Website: apple
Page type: payment
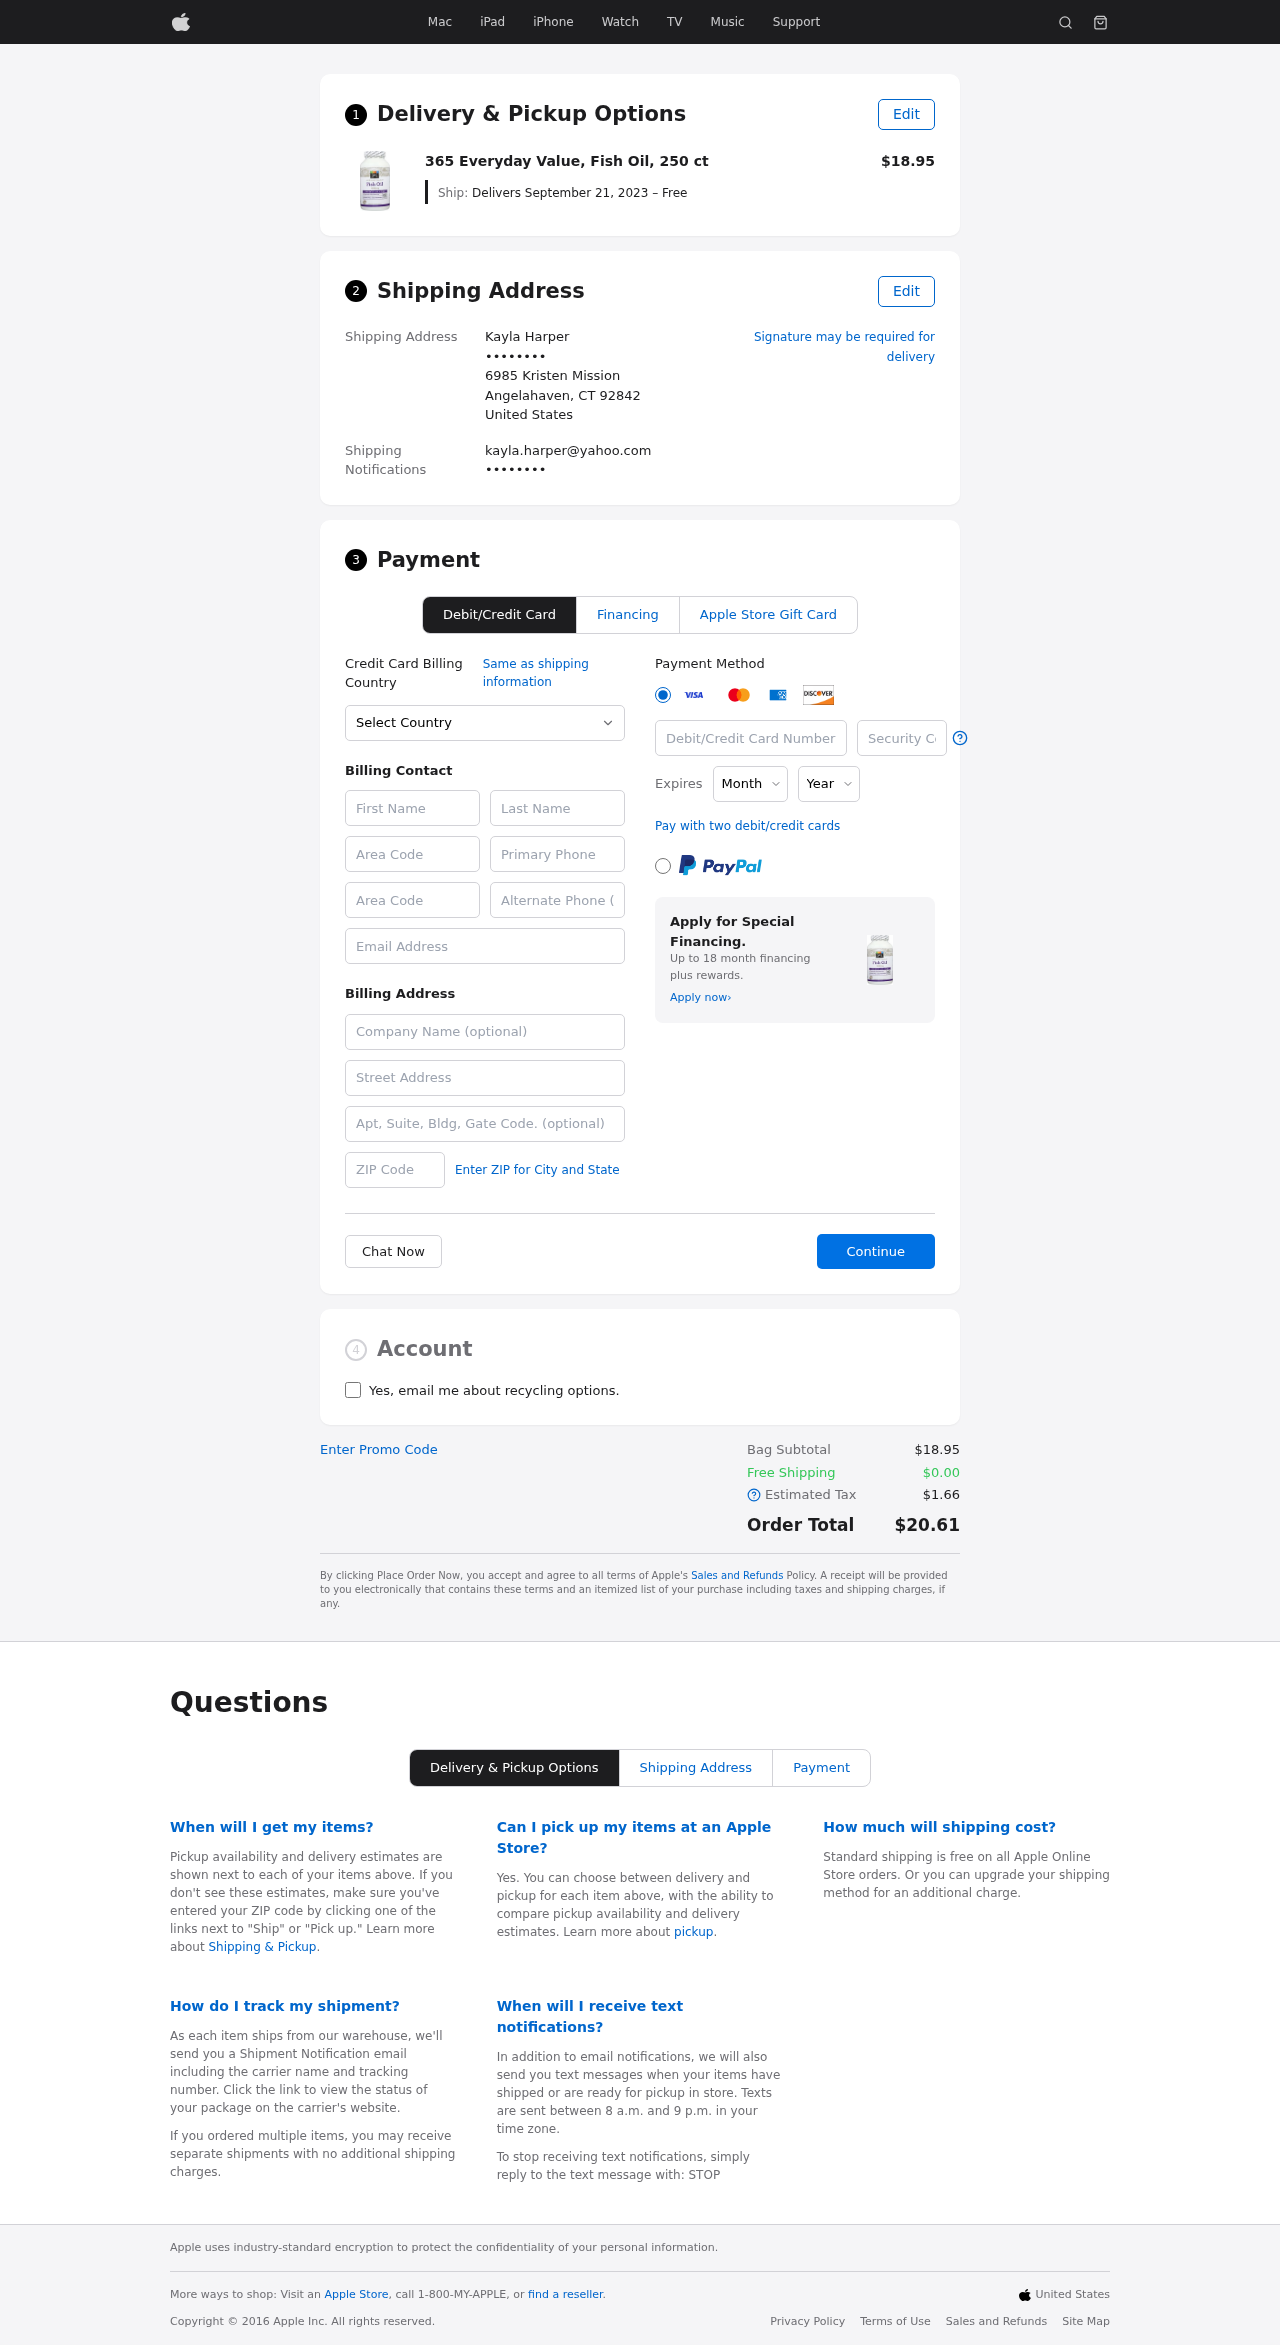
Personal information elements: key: PII_CARD_CVV
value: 960
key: PII_CARD_EXPIRY_MONTH
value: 06
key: PII_CARD_EXPIRY_YEAR
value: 29
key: PII_CARD_NUMBER
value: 6011 2750 5722 9744
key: PII_CITY_STATE_ZIP
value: Angelahaven, CT 92842
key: PII_COUNTRY
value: United States
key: PII_EMAIL
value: kayla.harper@yahoo.com
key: PII_EMAIL2
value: kayla.harper@yahoo.com
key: PII_FIRSTNAME
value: Kayla
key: PII_FULLNAME
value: Kayla Harper
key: PII_LASTNAME
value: Harper
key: PII_PHONE3
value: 2339876383
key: PII_PHONE_ALT
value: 9545176799
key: PII_PHONE_ALT_AREA
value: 954
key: PII_PHONE_AREA
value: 233
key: PII_SECURITY_CODE
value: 93QX
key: PII_STREET
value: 6985 Kristen Mission
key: PII_PHONE
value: ••••••••
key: PII_PHONE2
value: ••••••••
Product elements: key: PRODUCT1_NAME
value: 365 Everyday Value, Fish Oil, 250 ct
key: PRODUCT1_PRICE
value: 18.95
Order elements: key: ORDER_DELIVERY_DATE
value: Delivers September 21, 2023 – Free
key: ORDER_SUBTOTAL
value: $18.95
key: ORDER_SHIPPING_COST
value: $0.00
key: ORDER_TAX
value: $1.66
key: ORDER_TOTAL
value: $20.61